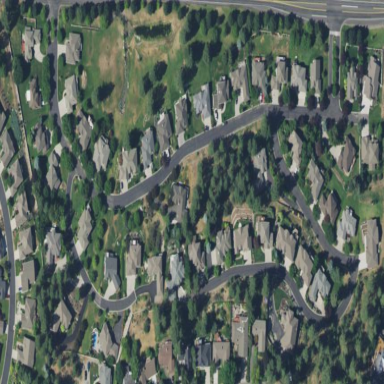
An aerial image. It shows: This residential area consists of single-family homes.